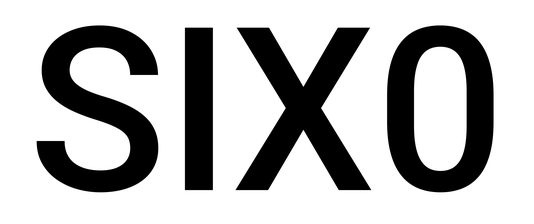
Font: Roboto_Medium